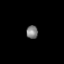
Tissue: lung
Cell type: Myeloid cells
Senescence score: 0.2044
Nuclear area (px): 149
Mean DAPI intensity: 125.732